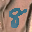
Label: 8